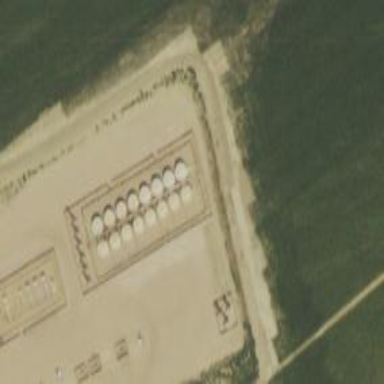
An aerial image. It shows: Storage tank with man-made structure.